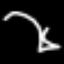
Label: squiggle